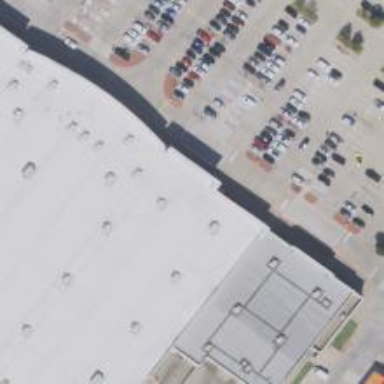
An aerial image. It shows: Building.